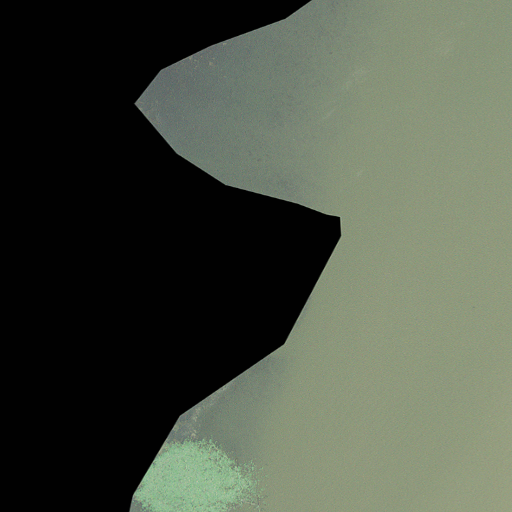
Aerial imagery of cape in Maryland named High Point containing open water, deciduous forest, herbaceous wetlands, mixed forest, grassland, and woody wetlands